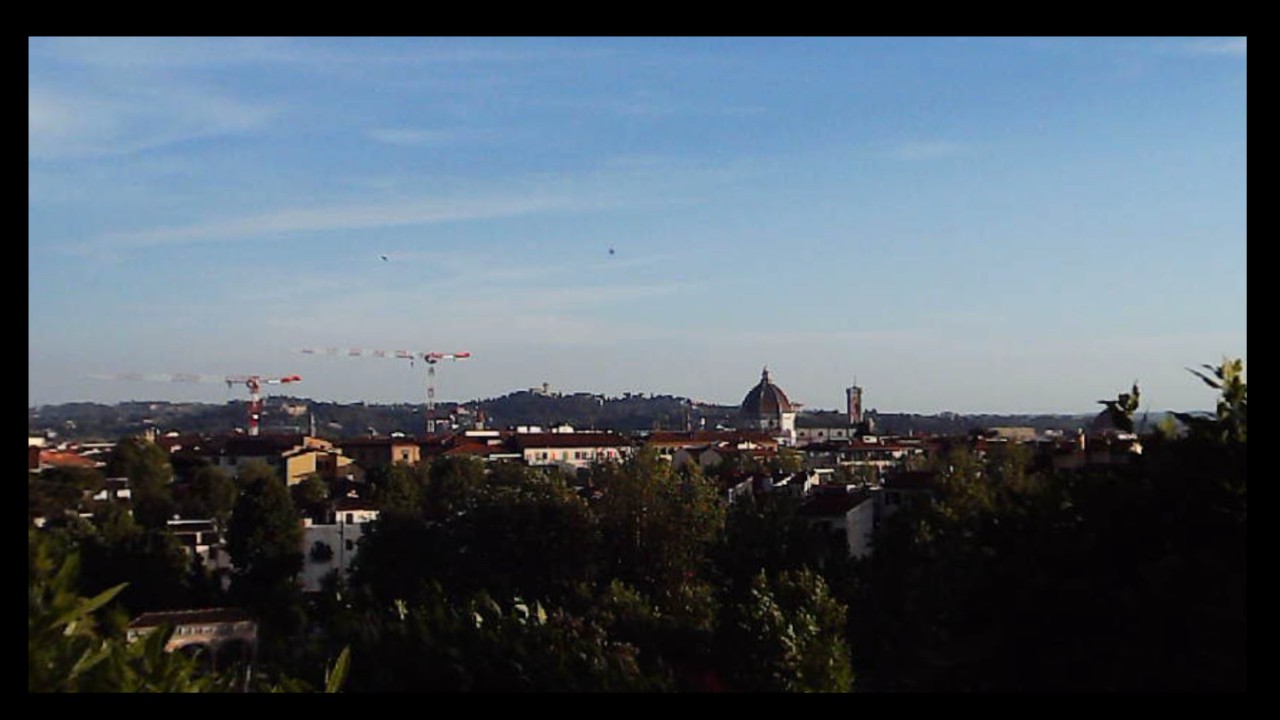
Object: Betafpv air75